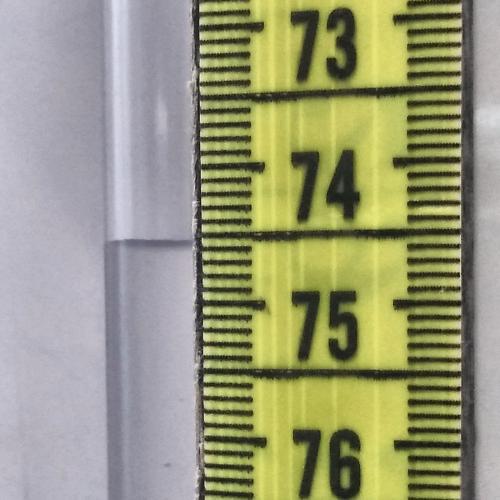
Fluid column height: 74.6 cm